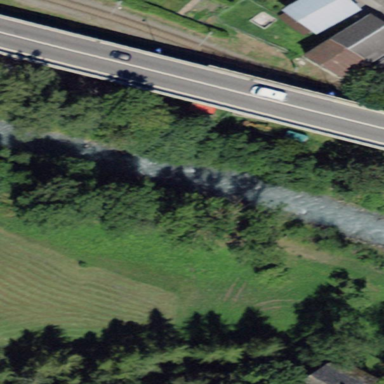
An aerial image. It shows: Man-made bridge.